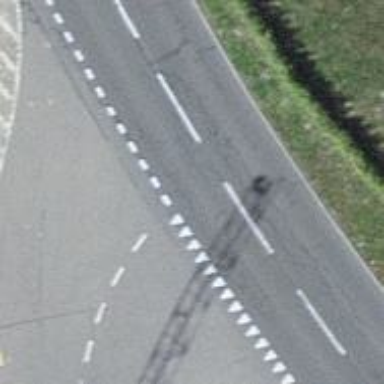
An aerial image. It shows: Road with "give way" sign.